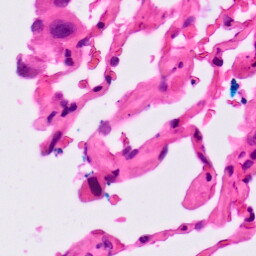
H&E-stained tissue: Lung